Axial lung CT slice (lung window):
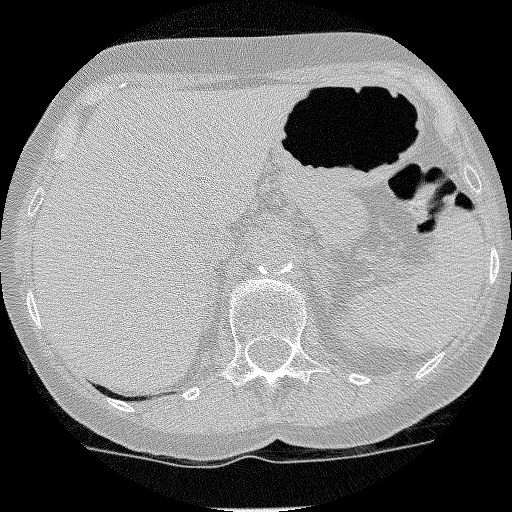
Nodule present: no